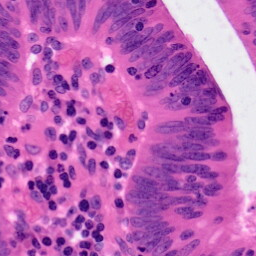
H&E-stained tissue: Colon